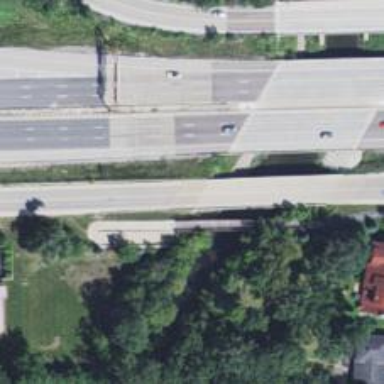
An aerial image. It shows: Tertiary road on bridge with separate sidewalks.